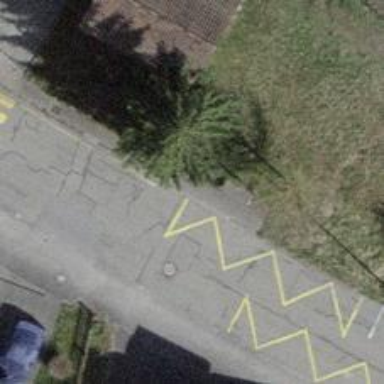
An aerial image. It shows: Platform for public transport on the road.